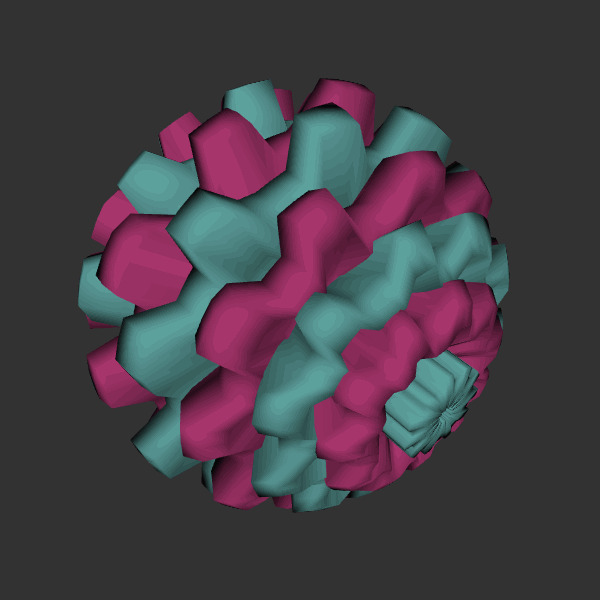
Background: dark